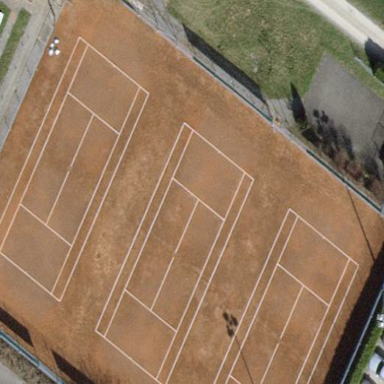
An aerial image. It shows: Tennis pitch with clay surface for leisure sports.